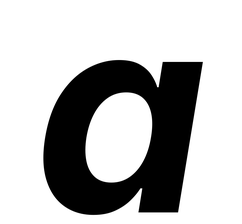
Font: Inter-Italic_Bold_Italic